Interaction volume radius: 5 \u00c5
Interaction volume height: 20 \u00c5
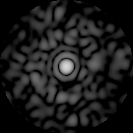
Disorder parameter: 0.8486